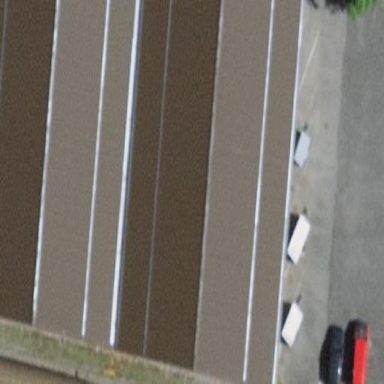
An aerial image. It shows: Group of garages.